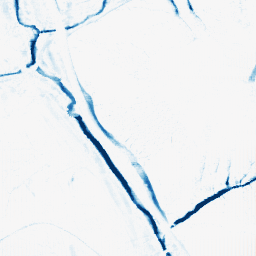
Category: morphological
Decomposition family: morphological_ellipse
Decomposition parameters: operation: closing
width: 5
height: 10
Upsampling method: fft_zeropad
Upsampling parameters: scale: 2
Upsampling scale: 2